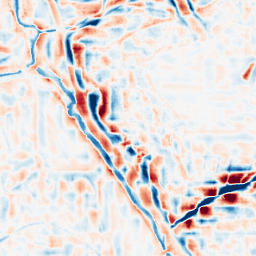
Category: wavelet
Decomposition family: wavelet_reverse_biorthogonal
Decomposition parameters: wavelet: rbio4.4
level: 4
Upsampling method: sinc_blackman
Upsampling parameters: scale: 2
kernel_size: 4
Upsampling scale: 2